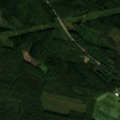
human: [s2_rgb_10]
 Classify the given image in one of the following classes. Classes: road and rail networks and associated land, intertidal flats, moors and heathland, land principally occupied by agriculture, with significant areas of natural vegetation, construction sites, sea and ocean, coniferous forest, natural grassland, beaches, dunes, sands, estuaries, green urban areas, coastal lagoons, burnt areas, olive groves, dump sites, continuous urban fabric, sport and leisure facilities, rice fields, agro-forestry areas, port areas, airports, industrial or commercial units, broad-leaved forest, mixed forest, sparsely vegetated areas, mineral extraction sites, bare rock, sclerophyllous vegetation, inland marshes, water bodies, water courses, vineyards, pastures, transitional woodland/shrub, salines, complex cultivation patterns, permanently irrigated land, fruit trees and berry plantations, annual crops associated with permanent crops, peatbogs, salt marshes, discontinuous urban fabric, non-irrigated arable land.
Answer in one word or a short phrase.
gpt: non-irrigated arable land, coniferous forest, mixed forest, transitional woodland/shrub